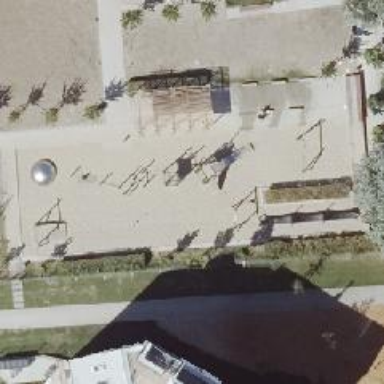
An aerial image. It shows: Playground featuring rope ladder.